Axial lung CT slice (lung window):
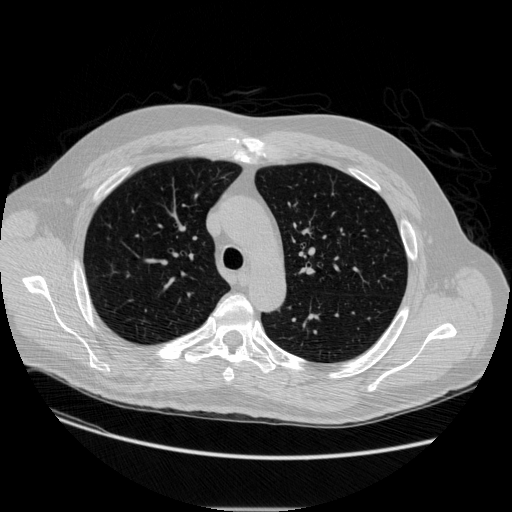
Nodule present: no